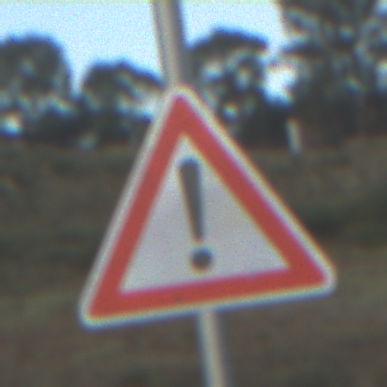
Verkehrszeichen: Gefahrenstelle
Umgebung: Outdoor, RoadRail
Tageszeit: SunriseSunset
Wetter: PartlyCloudy
Licht: Natural
Jahreszeit: NotSpecified
Kontrast: LowContrast